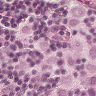
Metastatic tissue present: yes